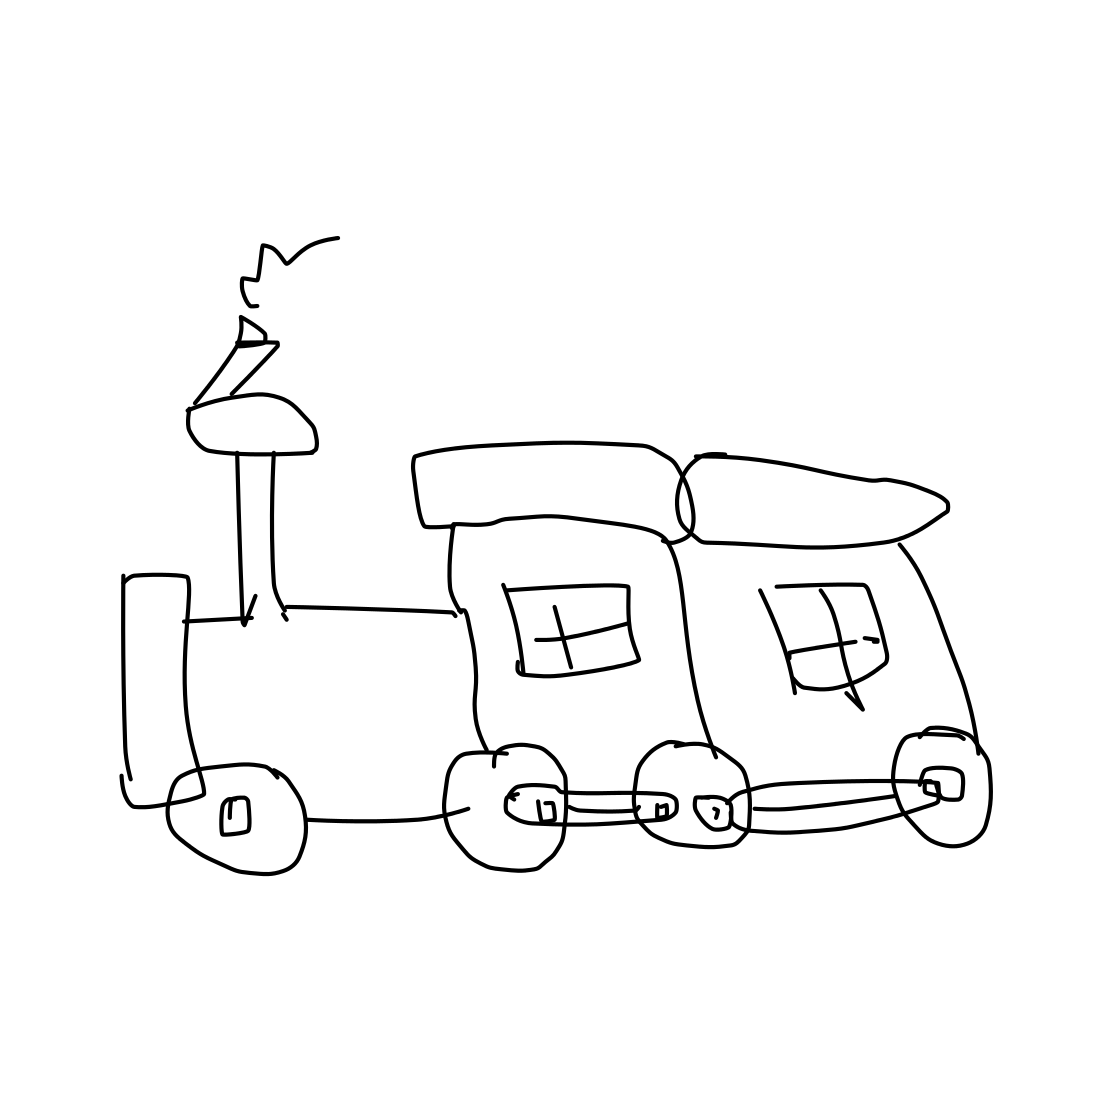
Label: train